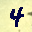
Label: 4